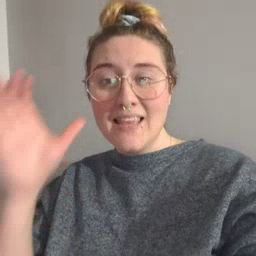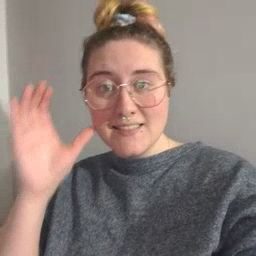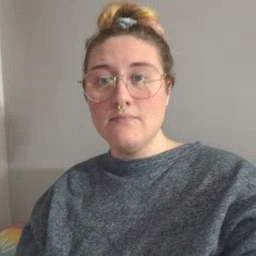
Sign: listen